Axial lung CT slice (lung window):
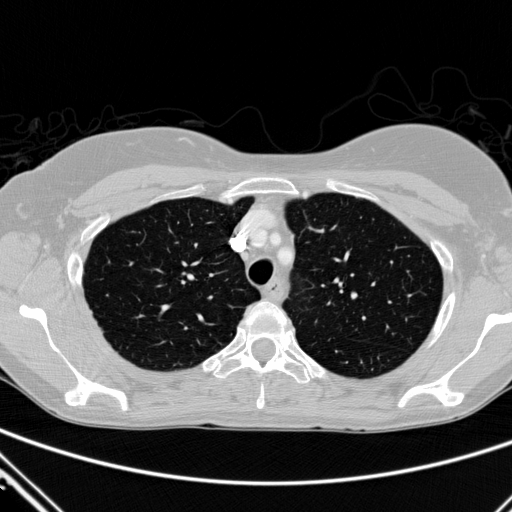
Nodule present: no